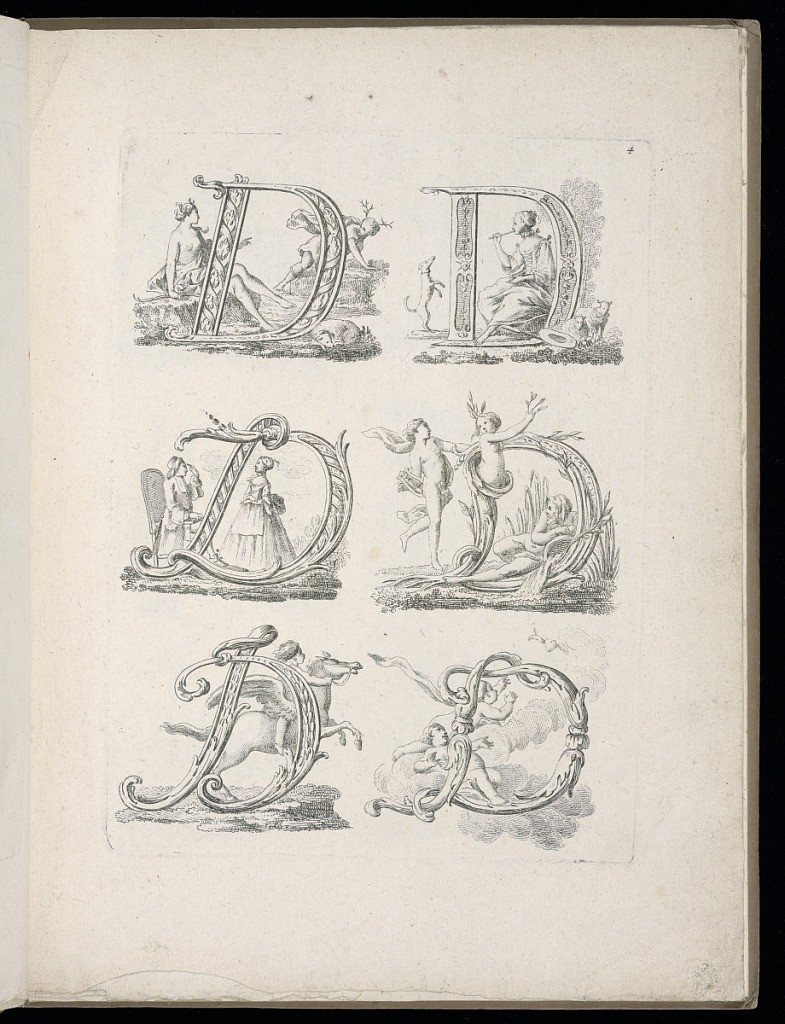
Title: Designs for the Letter D
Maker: Jean Baptiste Piauger, French, active 1760s
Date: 1767
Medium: Etching and engraving on laid paper
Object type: Print
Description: A plate of six designs for the letter ‘D' from a series of decorative letters, published in Pouget's ‘Dictionnaire des chifres […]'. The plate features six ornamental inhabited letter designs, two per row for the letter ‘D', featuring putti, male and female figures, mythological characters and gods, garden landscapes, clouds, sheep, a dog, and a winged horse with rococo ornament, such as fleurons, acanthus leaves, scrolling foliate, and friezes. The plate is numbered.